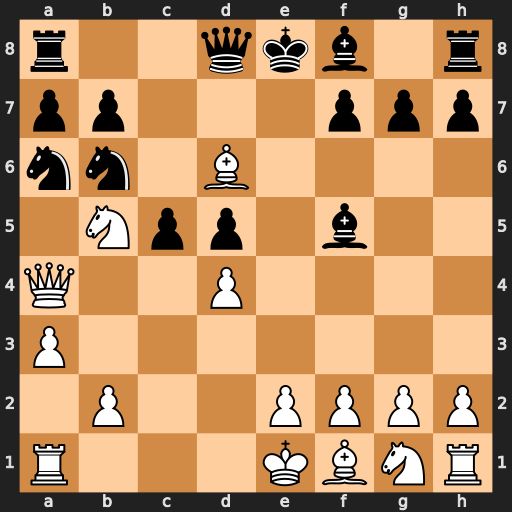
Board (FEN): r2qkb1r/pp3ppp/nn1B4/1Npp1b2/Q2P4/P7/1P2PPPP/R3KBNR
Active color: w
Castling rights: KQkq
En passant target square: -
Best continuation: Nc7#